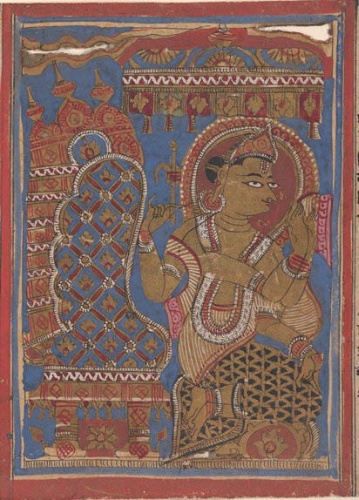
Date: 15th century
Object type: Folio
Classification: Paintings
Medium: Ink, opaque watercolor, and gold on paper
Culture: India (Gujarat)
Dimensions: Overall: 4 3/8 x 10 5/8 in. (11.1 x 27 cm)
Department: Asian Art
Credit line: Rogers Fund, 1955
Accession year: 1955
Repository: Metropolitan Museum of Art, New York, NY
Tags: Gods|Thrones